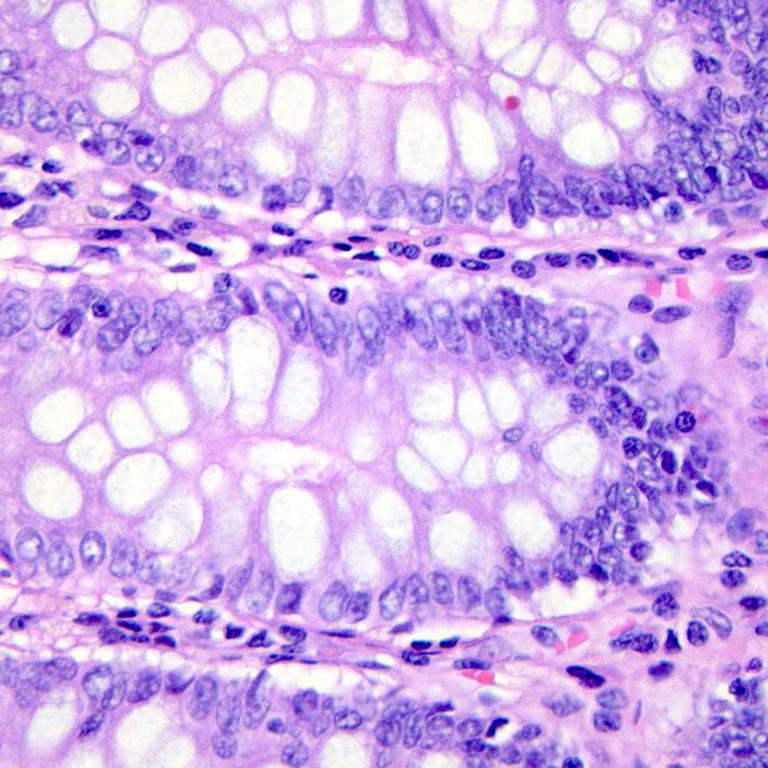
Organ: colon
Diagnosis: benign